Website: walmart
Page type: billing-address
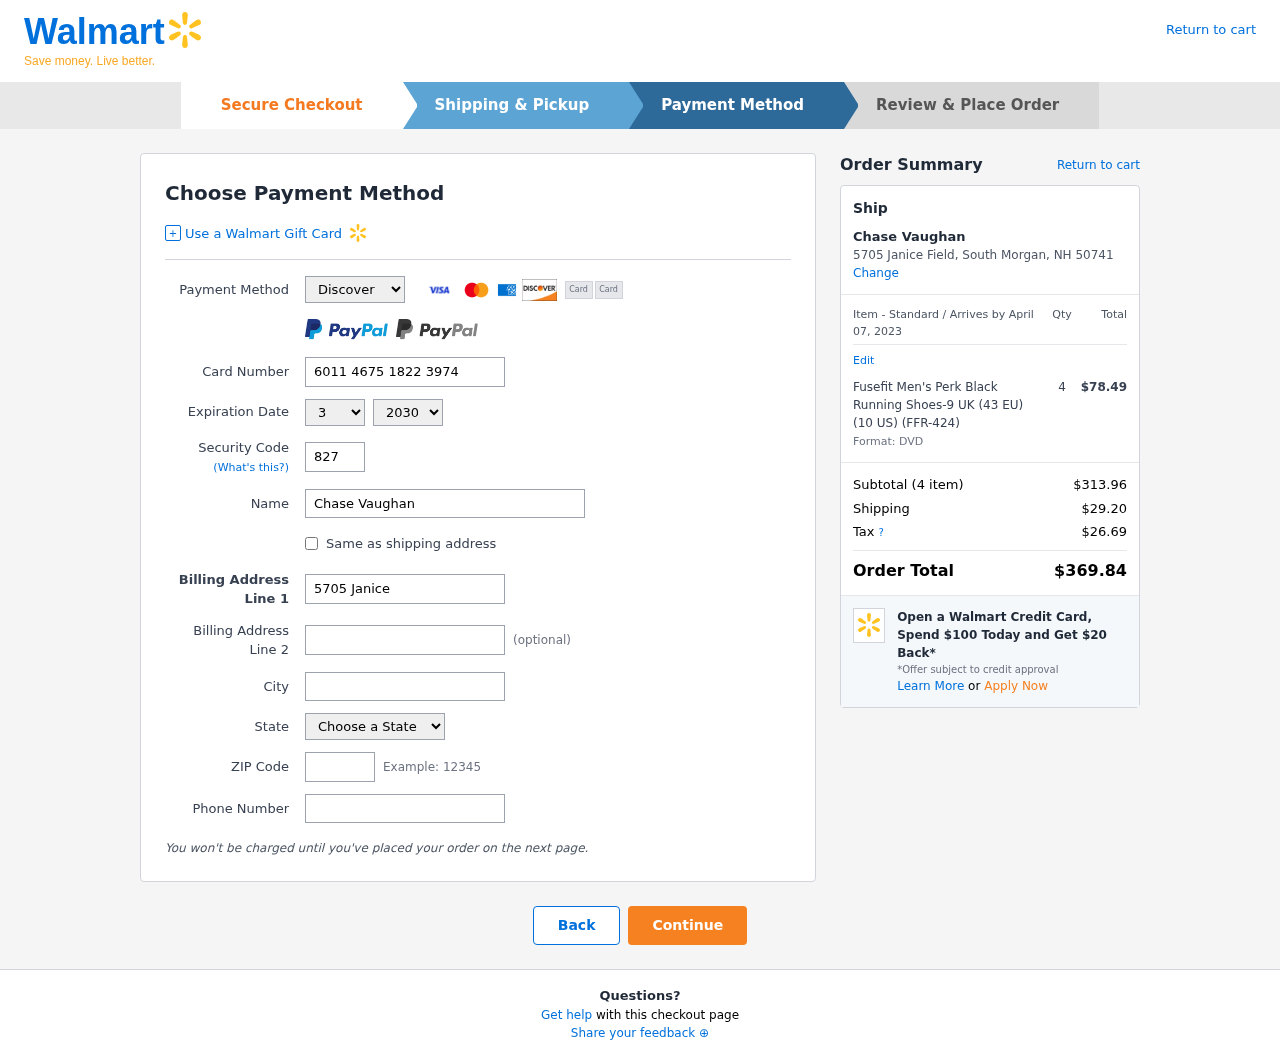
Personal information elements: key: PII_CARD_CVV
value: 827
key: PII_CARD_EXPIRY_MONTH
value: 03
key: PII_CARD_EXPIRY_YEAR
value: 30
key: PII_CARD_NUMBER
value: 6011 4675 1822 3974
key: PII_CARD_TYPE
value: Discover
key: PII_CITY
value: South Morgan
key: PII_CITY_STATE_ZIP
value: South Morgan, NH 50741
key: PII_FULLNAME
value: Chase Vaughan
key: PII_PHONE
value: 2633605432
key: PII_POSTCODE
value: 50741
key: PII_STATE
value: New Hampshire
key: PII_STREET
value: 5705 Janice Field
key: PII_FULLNAME2
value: Chase Vaughan
Product elements: key: PRODUCT1_NAME
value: Fusefit Men's Perk Black Running Shoes-9 UK (43 EU) (10 US) (FFR-424)
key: PRODUCT1_PRICE
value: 78.49
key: PRODUCT1_QUANTITY
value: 4
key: PRODUCT1_DESC
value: Format: DVD
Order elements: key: ORDER_DELIVERY_DATE
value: April 07, 2023
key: ORDER_NUM_ITEMS
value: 4
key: ORDER_SUBTOTAL
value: $313.96
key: ORDER_SHIPPING_COST
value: $29.20
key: ORDER_TAX
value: $26.69
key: ORDER_TOTAL
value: $369.84